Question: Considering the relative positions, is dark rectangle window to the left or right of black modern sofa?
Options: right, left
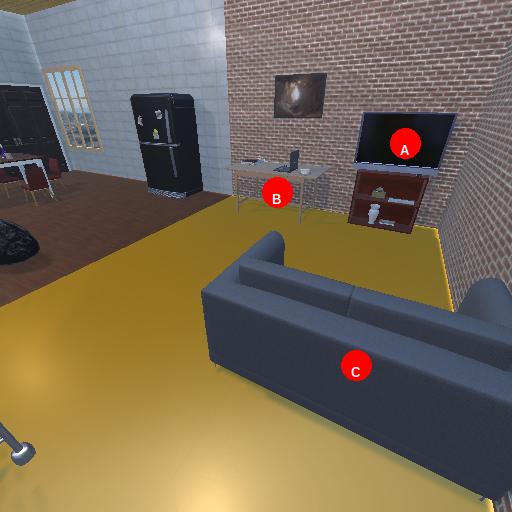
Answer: right